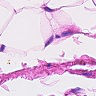
Metastatic tissue present: no